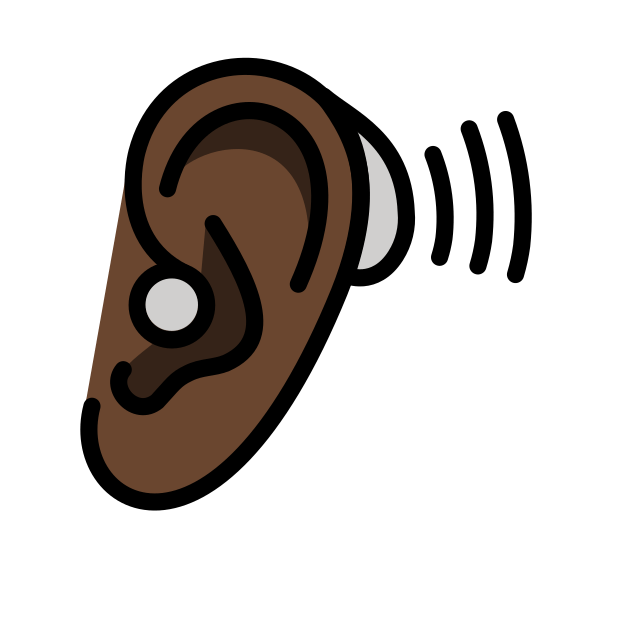
ear with hearing aid: dark skin tone